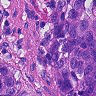
Metastatic tissue present: yes